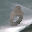
Label: 0